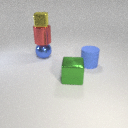
large blue rubber cylinder to the right of large blue metal sphere